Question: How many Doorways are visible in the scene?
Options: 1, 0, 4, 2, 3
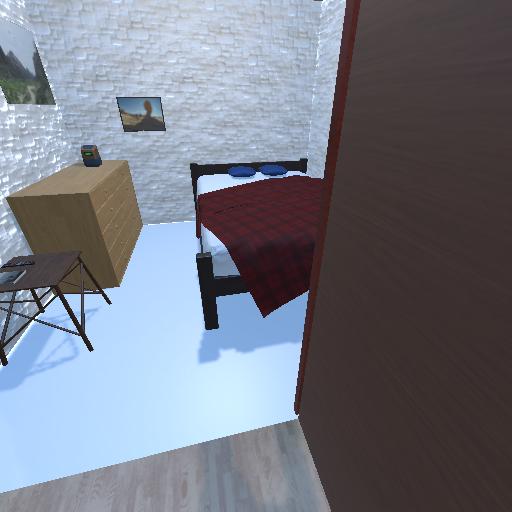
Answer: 1